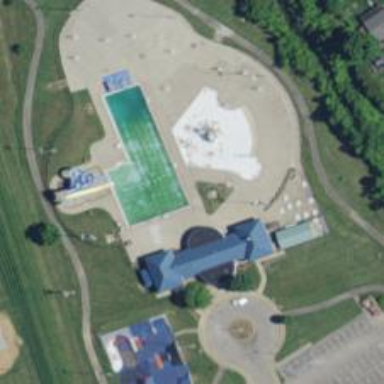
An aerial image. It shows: Lifeguard station.